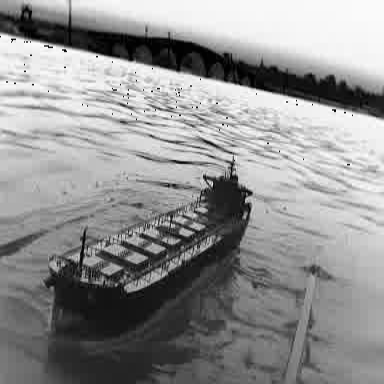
There is a liner in the infrared image.